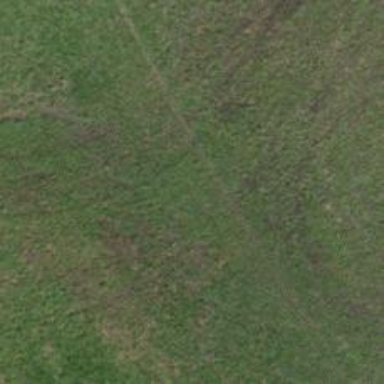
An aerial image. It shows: Path covered in grass.